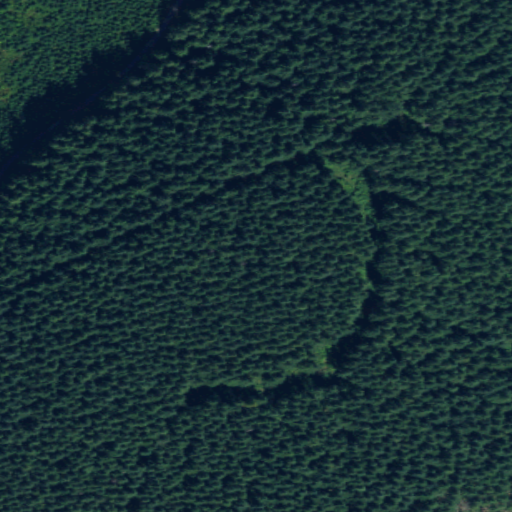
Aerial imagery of mountain in Washington named Toutle Mountain containing grassland and evergreen forest